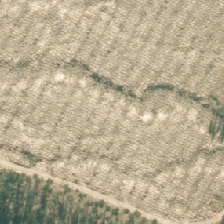
Land cover: harvested_forest